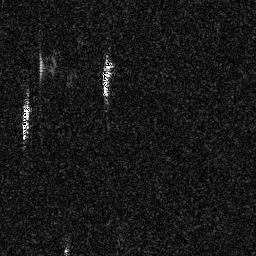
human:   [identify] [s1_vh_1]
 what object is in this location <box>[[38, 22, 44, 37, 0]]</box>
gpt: <ref>1 medium ship at the top</ref>

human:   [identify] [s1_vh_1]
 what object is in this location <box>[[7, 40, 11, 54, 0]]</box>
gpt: <ref>1 small ship at the left</ref>